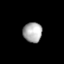
Tissue: lung
Cell type: Epithelial cells
Senescence score: 0.2105
Nuclear area (px): 372
Mean DAPI intensity: 172.457